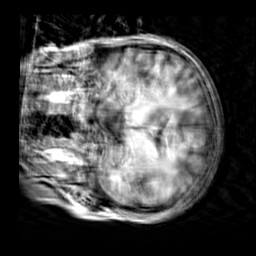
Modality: T1w
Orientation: coronal
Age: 25
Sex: female
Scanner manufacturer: siemens
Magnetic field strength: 3 T
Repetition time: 2.3 s
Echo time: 0.00303 s